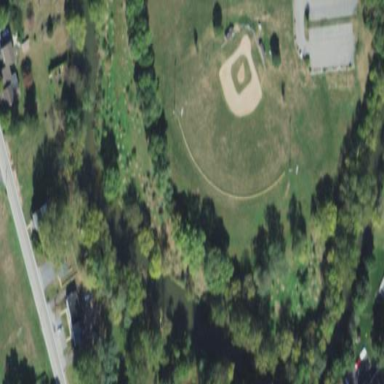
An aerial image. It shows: Baseball pitch for leisure and sports activities.